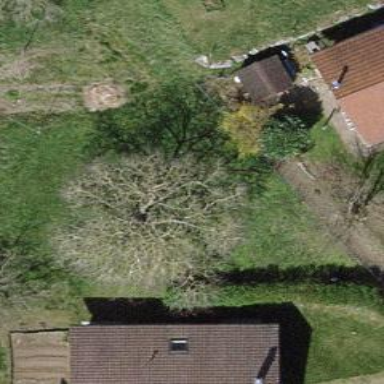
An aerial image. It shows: Single tag "natural: tree."